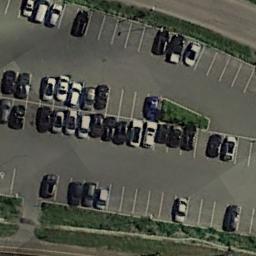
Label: parking_lot